Question: I was trying to make use of the Endpoint Template feature of WSO2 ESB and was developing the template from Eclipse.
I'm facing some issues while I code it. The template works fine for the uri part, but when I try to parameterize it for some timeout settings , eclipse doesn't accept it. It strips off all the parameters if I close the template and open it again..
Example below..
'''
<?xml version="1.0" encoding="UTF-8"?>
<template name="TestTemplate" xmlns="http://ws.apache.org/ns/synapse">
<endpoint name="$name">
<address format="soap11" uri="$uri"/>
<parameter name="timeOutDurationParam"/>
<parameter name="responseActionParam"/>
<parameter name="errorCodesParam"/>
<parameter name="initialDurationParam"/>
<parameter name="maximumDurationParam"/>
<parameter name="progressionFactorParam"/>
<timeout>
<duration>$timeOutDurationParam</duration>
<responseAction>$responseActionParam</responseAction>
</timeout>
<suspendOnFailure>
<errorCodes>$errorCodesParam</errorCodes>
<initialDuration>$initialDurationParam</initialDuration>
<progressionFactor>$progressionFactor</progressionFactor>
<maximumDuration>$maximumDurationParam</maximumDuration>
</suspendOnFailure>
<markForSuspension>
<errorCodes>$errorCodesParam</errorCodes>
</markForSuspension>
</endpoint>
'''
When I save the above template , close it and open it again in Eclipse, all the parameters are striped off and the below is what remains
'''
<?xml version="1.0" encoding="UTF-8"?>
<template name="TestTemplate" xmlns="http://ws.apache.org/ns/synapse">
<endpoint name="$name">
<address format="soap11" uri="$uri"/>
</endpoint>
</template>
'''
Please suggest if i'm doing something wrong here or is there any setting in eclipse that I need to set?
The version of eclipse i'm using is

Thanks
Kranthi
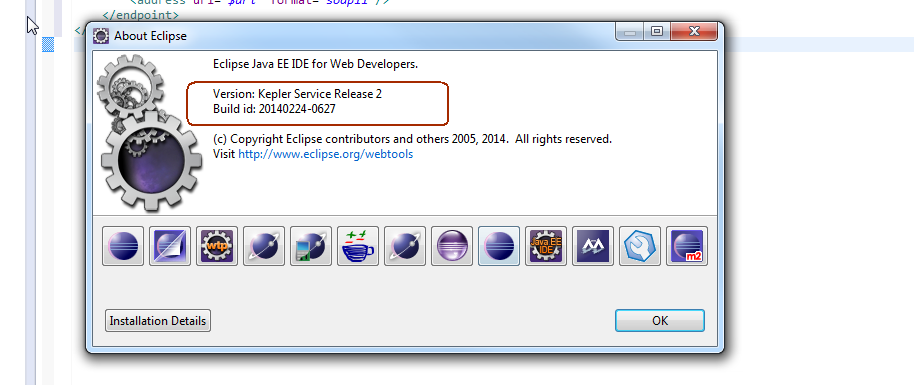
Answer: WSO2 confirmed that this issue is a bug in the current eclipse /wso2 plugin as of 04/02/2015.
They are going to release a new version in summer this year which will fix this issue..
Keep waiting..
Thanks
Kranthi